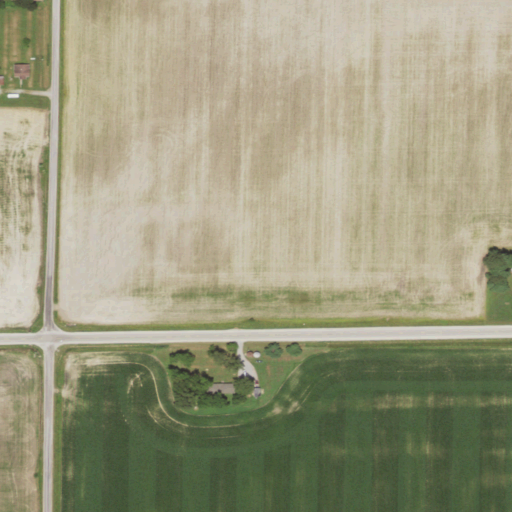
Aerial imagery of plain(s) in Illinois named Little Prairie containing cultivated crops, open development, and low intensity development